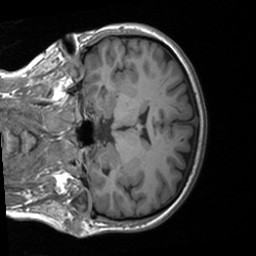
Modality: T1w
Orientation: coronal
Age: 22
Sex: female
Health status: healthy
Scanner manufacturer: siemens
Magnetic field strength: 3 T
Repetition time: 1.9 s
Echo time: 0.00226 s